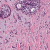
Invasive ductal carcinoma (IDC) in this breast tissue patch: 1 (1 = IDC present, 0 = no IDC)